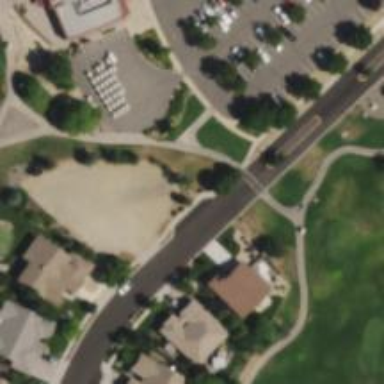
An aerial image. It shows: Service road used as golf cart path.